Field crop: tomato
Growth stage: 1
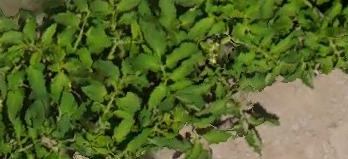
Species: tomato